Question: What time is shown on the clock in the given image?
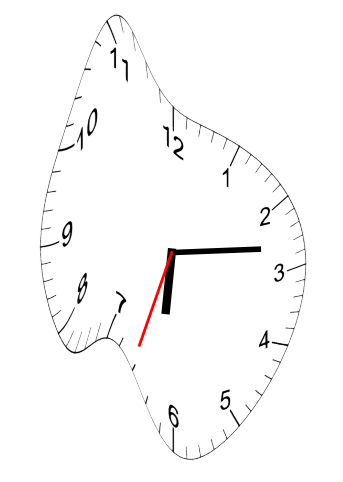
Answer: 06:13:33